Field crop: maize
Growth stage: 2
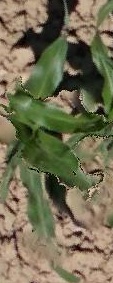
Species: maize